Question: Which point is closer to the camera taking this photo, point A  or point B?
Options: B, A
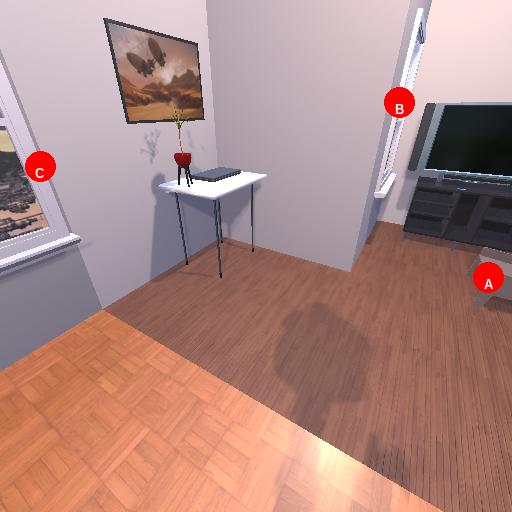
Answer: B